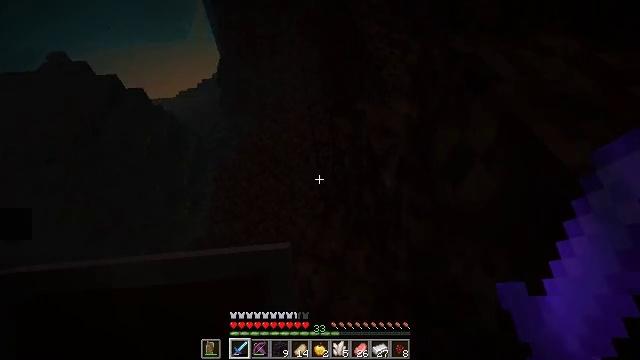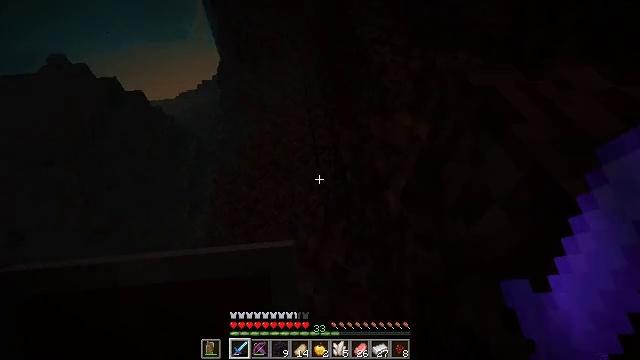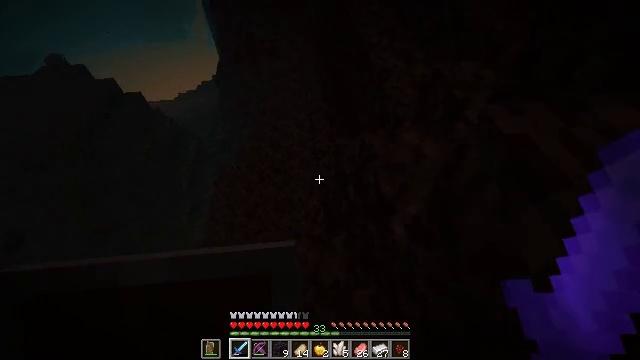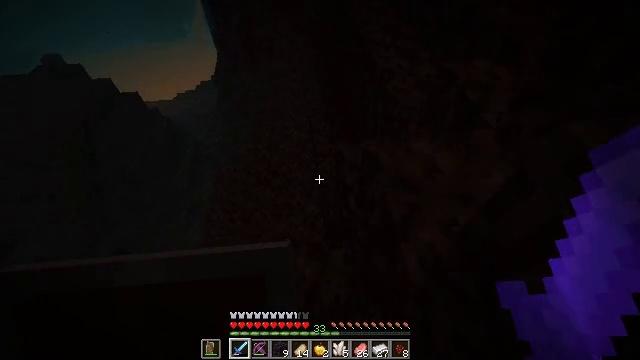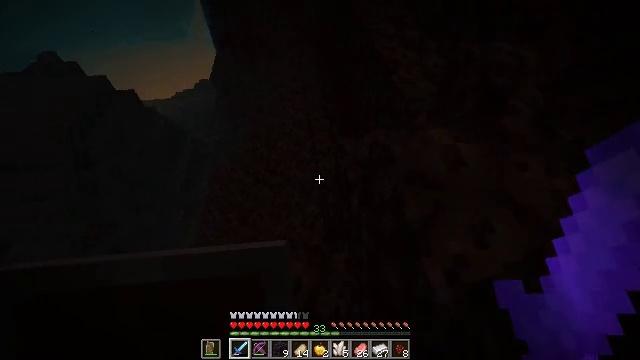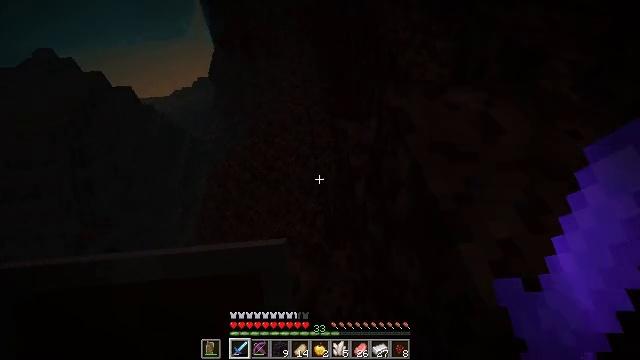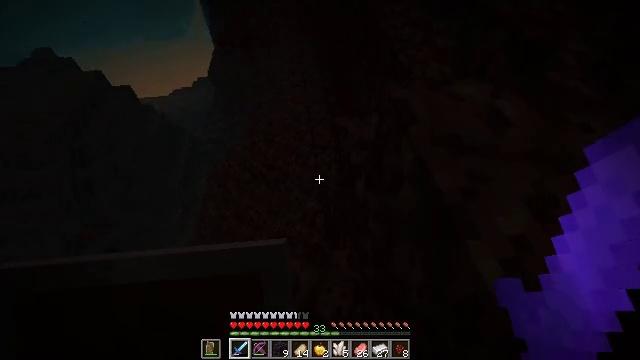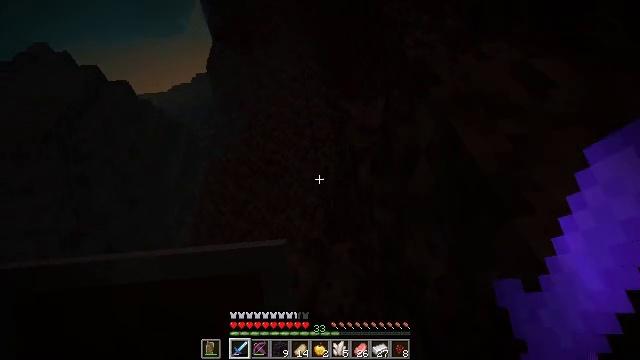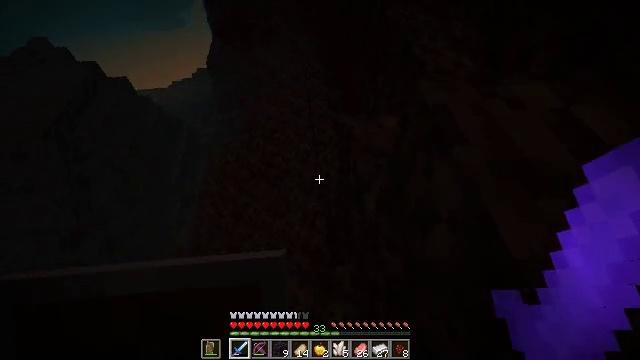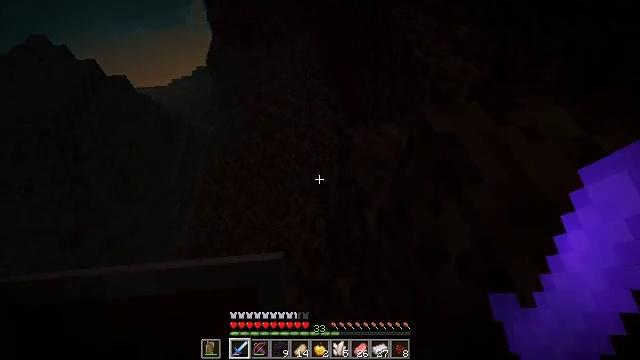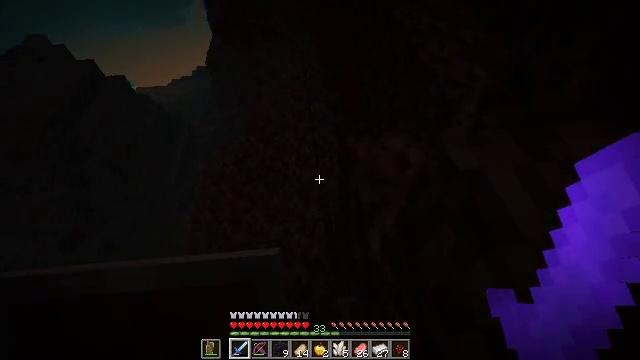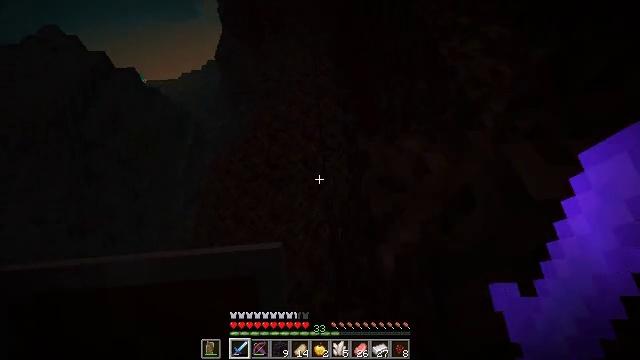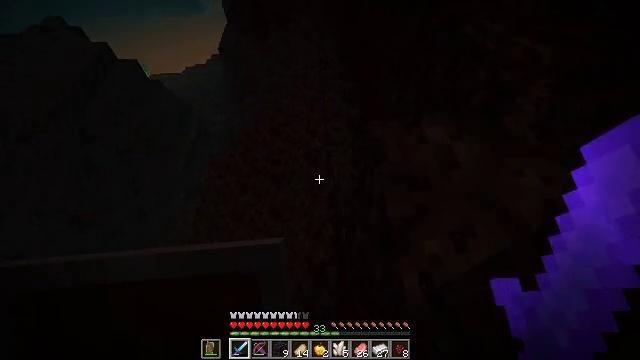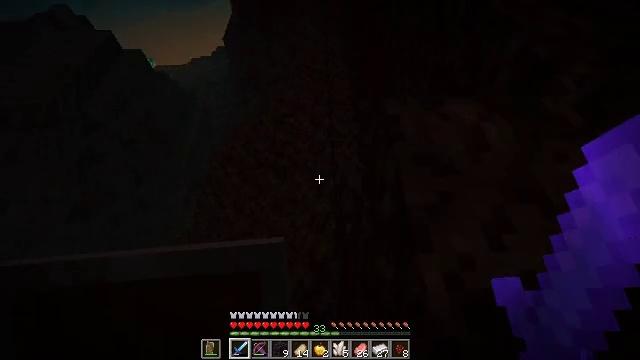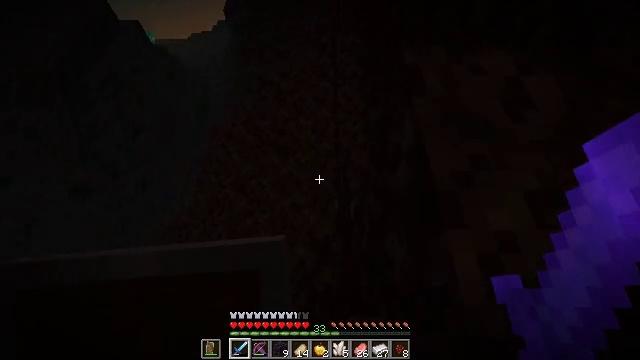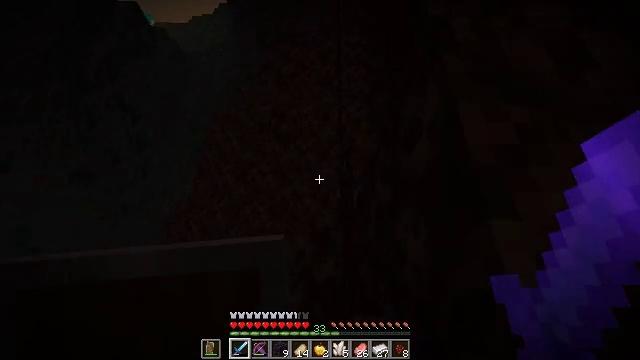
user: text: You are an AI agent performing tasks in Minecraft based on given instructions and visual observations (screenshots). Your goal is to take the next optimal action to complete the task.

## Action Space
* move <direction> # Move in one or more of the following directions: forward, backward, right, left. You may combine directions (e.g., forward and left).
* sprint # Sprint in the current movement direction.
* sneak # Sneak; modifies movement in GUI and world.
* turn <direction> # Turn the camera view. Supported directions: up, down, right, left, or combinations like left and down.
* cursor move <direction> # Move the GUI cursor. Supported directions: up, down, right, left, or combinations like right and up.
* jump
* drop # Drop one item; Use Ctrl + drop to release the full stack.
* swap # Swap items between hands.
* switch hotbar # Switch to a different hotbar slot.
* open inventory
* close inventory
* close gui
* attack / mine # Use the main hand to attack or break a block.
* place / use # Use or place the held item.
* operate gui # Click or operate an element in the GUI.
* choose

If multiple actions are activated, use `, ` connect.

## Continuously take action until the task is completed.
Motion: motion action
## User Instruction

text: Get rid of the soul fire.
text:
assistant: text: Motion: move forward
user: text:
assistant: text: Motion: move forward
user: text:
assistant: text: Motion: move forward
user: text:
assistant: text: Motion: move forward
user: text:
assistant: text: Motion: move forward
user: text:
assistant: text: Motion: move forward
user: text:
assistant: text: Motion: move forward
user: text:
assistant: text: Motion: move forward
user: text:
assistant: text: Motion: move forward
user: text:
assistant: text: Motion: move forward
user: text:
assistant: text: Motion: move forward, turn left
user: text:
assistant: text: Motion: move forward, turn left
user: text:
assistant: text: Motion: move forward, turn left
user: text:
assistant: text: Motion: move forward, turn left and down
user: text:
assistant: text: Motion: move forward, turn down
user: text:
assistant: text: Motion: move forward
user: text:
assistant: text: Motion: move forward
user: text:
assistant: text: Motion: move forward
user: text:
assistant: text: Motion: move forward
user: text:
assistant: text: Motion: move forward, turn left and up
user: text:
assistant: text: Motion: move forward, turn left and up
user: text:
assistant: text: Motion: move forward, turn left and up
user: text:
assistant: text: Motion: move forward, turn left and up
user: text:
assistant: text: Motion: move forward, turn left
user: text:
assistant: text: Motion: move forward
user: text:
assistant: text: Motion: move forward
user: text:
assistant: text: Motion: move forward
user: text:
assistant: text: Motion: move forward
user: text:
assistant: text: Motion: move forward
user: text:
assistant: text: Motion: move forward